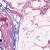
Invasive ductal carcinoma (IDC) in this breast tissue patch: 0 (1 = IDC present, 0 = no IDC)